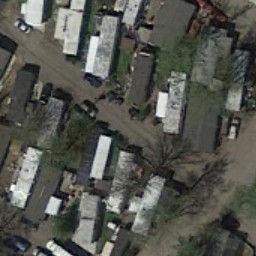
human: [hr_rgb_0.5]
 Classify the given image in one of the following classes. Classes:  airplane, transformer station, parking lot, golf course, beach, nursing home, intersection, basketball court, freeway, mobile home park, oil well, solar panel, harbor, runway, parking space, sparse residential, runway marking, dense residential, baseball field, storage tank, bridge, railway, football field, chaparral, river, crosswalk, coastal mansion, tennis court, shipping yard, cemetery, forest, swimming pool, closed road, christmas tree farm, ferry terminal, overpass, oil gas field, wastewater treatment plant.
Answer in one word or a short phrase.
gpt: mobile home park